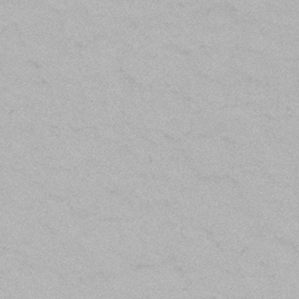
Label: frost